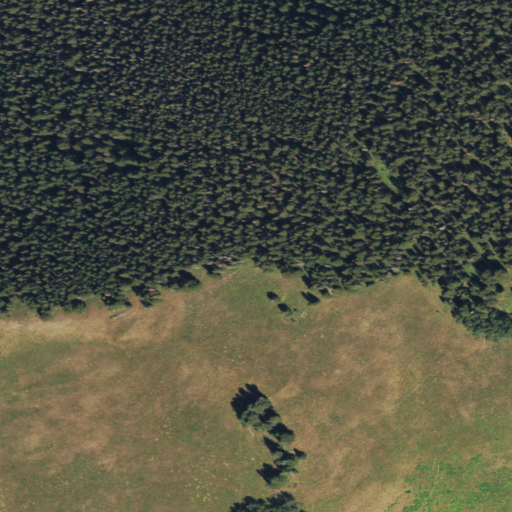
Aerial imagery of ridge(s) in Colorado named Powell Ridge containing evergreen forest, grassland, shrub, and deciduous forest